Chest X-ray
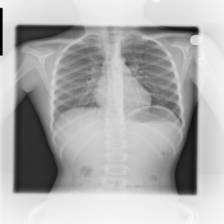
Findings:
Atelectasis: negative
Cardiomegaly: negative
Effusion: negative
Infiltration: negative
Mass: negative
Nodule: negative
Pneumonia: negative
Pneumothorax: negative
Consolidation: negative
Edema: negative
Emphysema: negative
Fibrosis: negative
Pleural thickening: negative
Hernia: negative